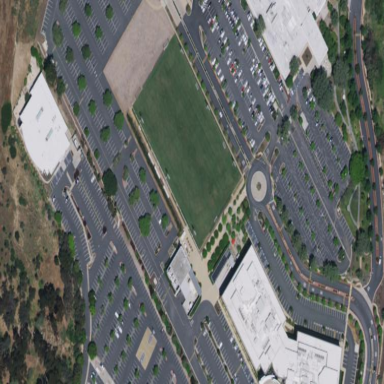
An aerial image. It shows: Parking area with surface.